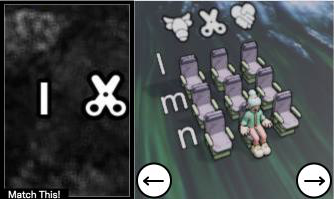
Task: seats
Answer: no